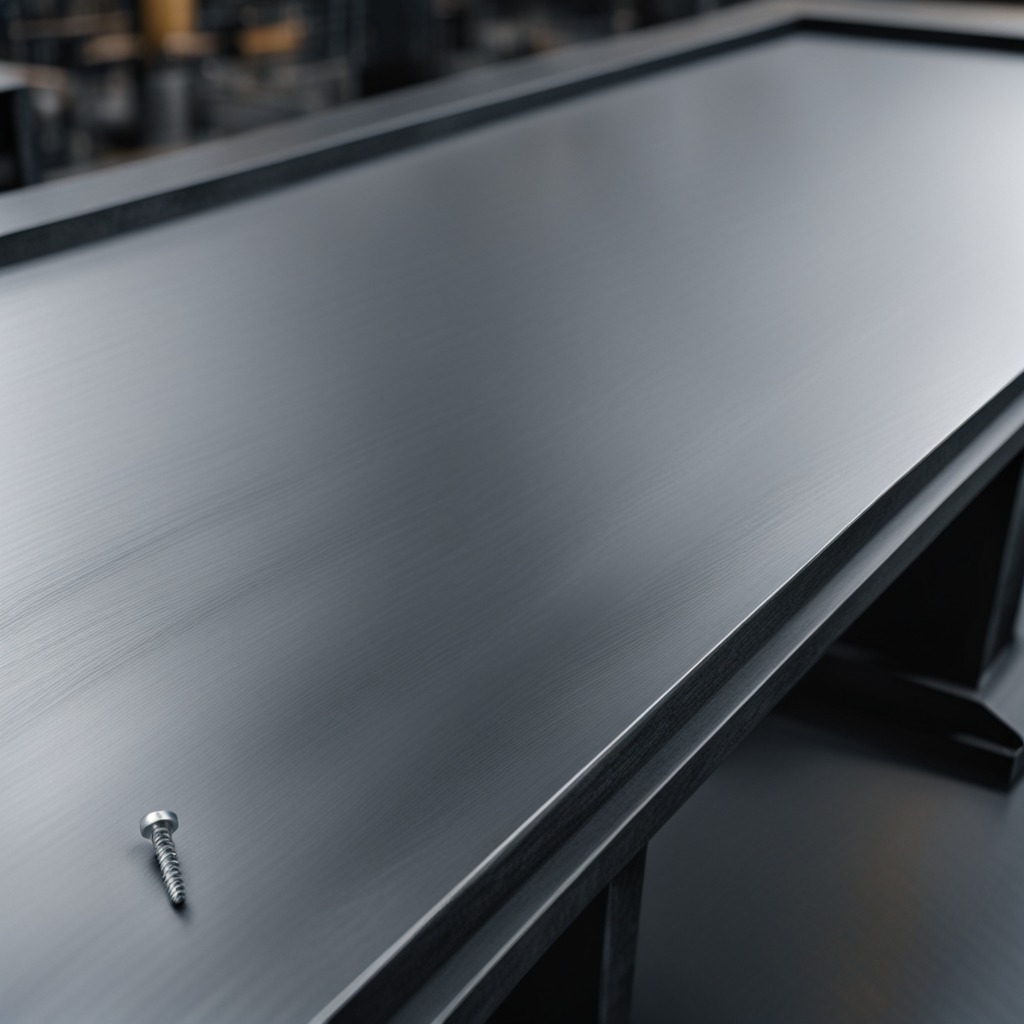
A metal screw is lying on the cold steel table in a mining workshop.